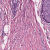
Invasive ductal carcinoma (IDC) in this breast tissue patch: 0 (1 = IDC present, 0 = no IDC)